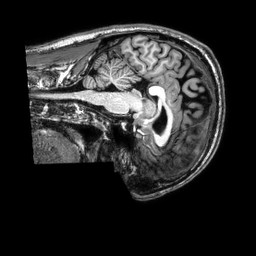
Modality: T1w
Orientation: sagittal
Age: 28
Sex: male
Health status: healthy
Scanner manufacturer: philips
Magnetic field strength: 3 T
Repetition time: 0.009 s
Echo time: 0.003996 s